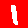
Digit: 1